Question: Hi I'm fairly new to matplotlib but I'm trying to plot a stacked bar chart. Instead of stacking, my bars are overlapping one another.
This is the dictionary where I'm storing data.
'''
eventsDict = {
'A' : [30.427007371788505, 3.821656050955414],
'B' : [15.308879925288613, 25.477707006369428],
'C' : [10.846066723627477, 1.910828025477707],
'D' : [0.32586881793073297, 0.6369426751592357],
'E' : [3.110656307747332, 11.464968152866243],
'F' : [8.183480040534901, 1.910828025477707],
'G' : [3.048065650644783, 16.560509554140125],
'H' : [9.950920976811652, 4.45859872611465]
}
'''
My stacked bar graph has two bars. The first one contains all the data from the first value of the list and the second one contains all the second values from the list. (The list being the values in the dictionary)
First, I convert the dictionary to a tuple:
'''
allEvents = list(self.eventsDict.items())
'''
This turns the dictionary to this list:
'''
all Events = [('A', [30.427007371788505, 3.821656050955414]), ('B', [15.308879925288613, 25.477707006369428]), ('C', [10.846066723627477, 1.910828025477707]), ('D', [0.32586881793073297, 0.6369426751592357]), ('E', [3.110656307747332, 11.464968152866243]), ('F', [8.183480040534901, 1.910828025477707]), ('G', [3.048065650644783, 16.560509554140125]), ('H', [9.950920976811652, 4.45859872611465])]
'''
This is where I plot it:
'''
range_vals = np.linspace(0, 2, 3)
mid_vals = (range_vals[0:-1] + range_vals[1:]) * 0.5
colors = ['#DC7633', '#F4D03F', '#52BE80', '#3498DB', '#9B59B6', '#C0392B', '#2471A3', '#566573', '#95A5A6']
x_label = ['All events. %s total events' % (totalEvents), 'Corrected p-value threshold p < %s. %s total events' % (self.pVal, totalAdjusted)]
#Turn the dict to a tuple. That way it is ordered and is subscriptable.
allEvents = list(self.mod_eventsDict.items())
#print (allEvents)
#Use below to index:
#list[x] key - value pairing
#list[x][0] event name (key)
#list[x][1] list of values [val 1(all), val 2(adjusted)]
#Plot the Top bar first
plt.bar(mid_vals, allEvents[0][1], color = colors[0], label = allEvents[0][0])
#Plot the rest
x = 1
for x in range(1, 20):
try:
plt.bar(mid_vals, allEvents[x-1][1], bottom =allEvents[x-1][1], color = colors[x], label = allEvents[x][0])
x = x + 1
except IndexError:
continue
plt.xticks(mid_vals) # for classic style
plt.xticks(mid_vals, x_label) # for classic style
plt.xlabel('values')
plt.ylabel('Count/Fraction')
plt.title('Stacked Bar chart')
plt.legend()
plt.axis([0, 2.5, 0, 1])
plt.show()
'''
This is the graph output. Ideally, they should all add up to 1 when stacked. I made them all a fraction of one whole so that both bars will have the same height. However, they just overlap each other. Also, note that stacks have a different label from their names on the dictionary.

Please help me debug!!
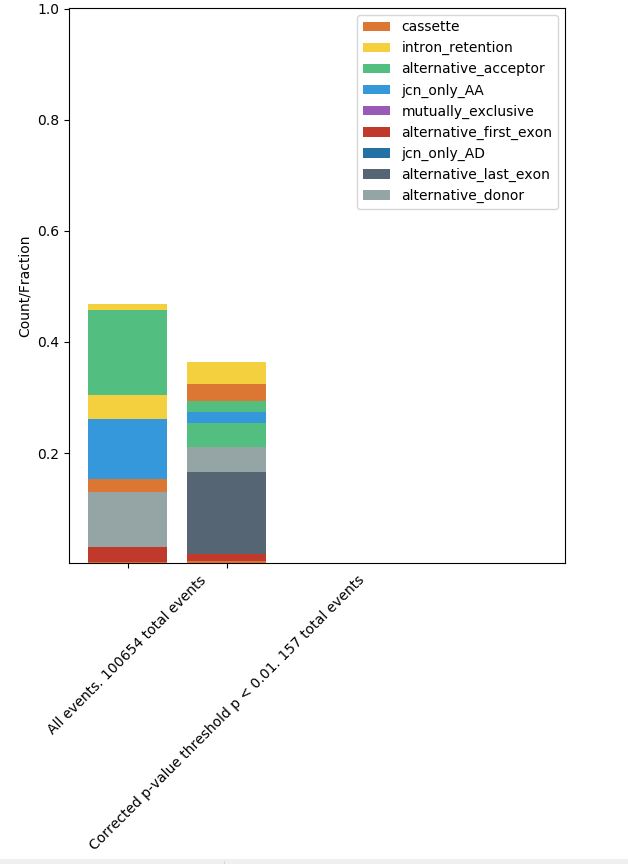
Answer: You'll need to set 'bottom' differently - this tells matplotlib where to place the bottom of the bar you're plotting, so it needs to be the sum of all of the heights of the bars that came before.
You could for example track the current heights of the bars with a list like so:
'''
current_heights = [0] * 20
for x in range(20):
try:
plt.bar(mid_vals, allEvents[x][1], bottom=current_heights[x], color=colors[x], label=allEvents[x][0])
x = x + 1
current_heights[x] += allEvents[x][1] #increment bar height after plotting
except IndexError:
continue
'''